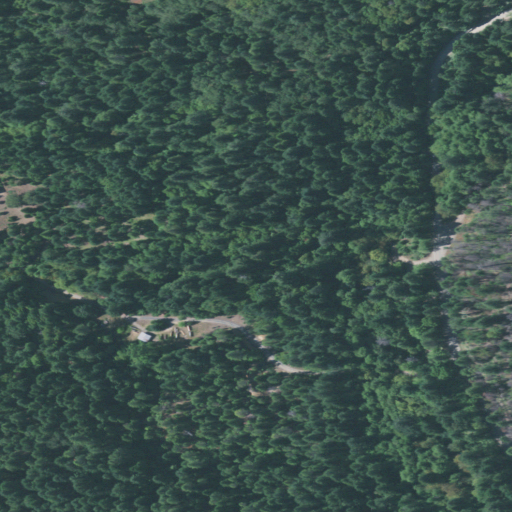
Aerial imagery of valley in Oregon named French Gulch containing evergreen forest, open development, shrub, grassland, and low intensity development